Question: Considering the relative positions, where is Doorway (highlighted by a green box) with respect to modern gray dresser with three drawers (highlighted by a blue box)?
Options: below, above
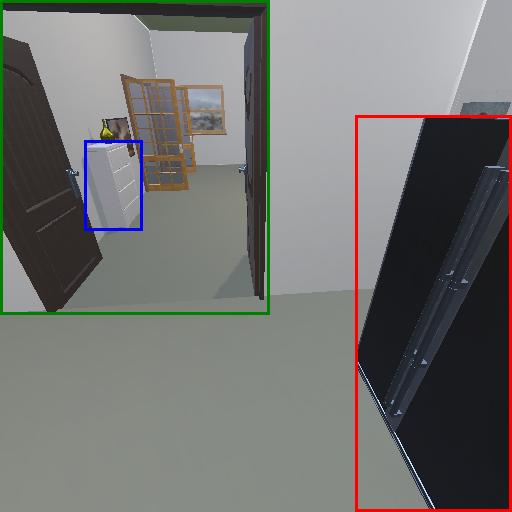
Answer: below